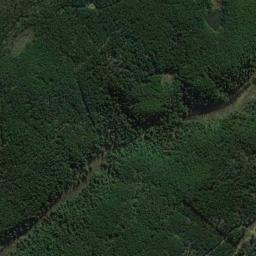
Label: forest